Field crop: maize
Growth stage: 1
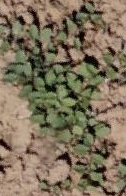
Species: convolvulus